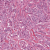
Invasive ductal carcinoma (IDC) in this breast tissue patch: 1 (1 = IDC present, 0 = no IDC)